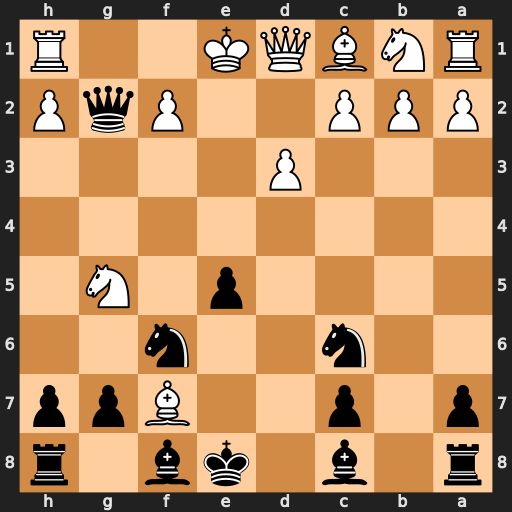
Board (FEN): r1b1kb1r/p1p2Bpp/2n2n2/4p1N1/8/3P4/PPP2PqP/RNBQK2R
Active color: b
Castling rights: KQkq
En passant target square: -
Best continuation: Ke7 Qf3 Qxf3